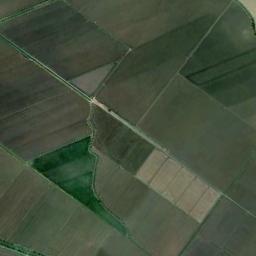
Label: rectangular_farmland